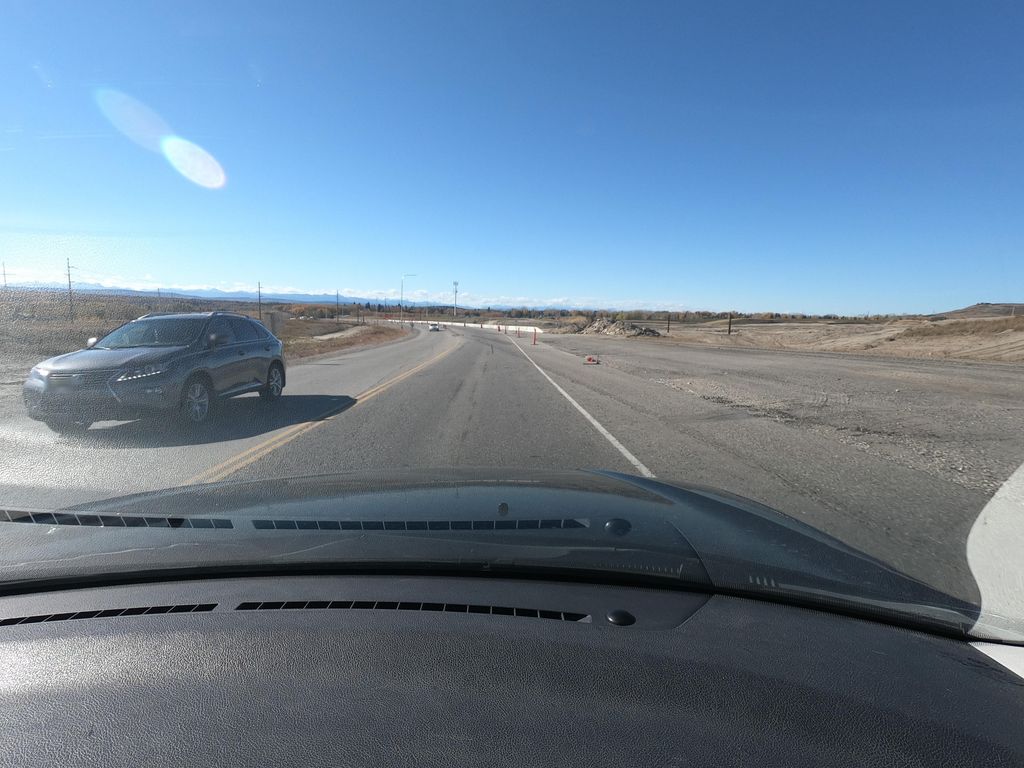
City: calgary